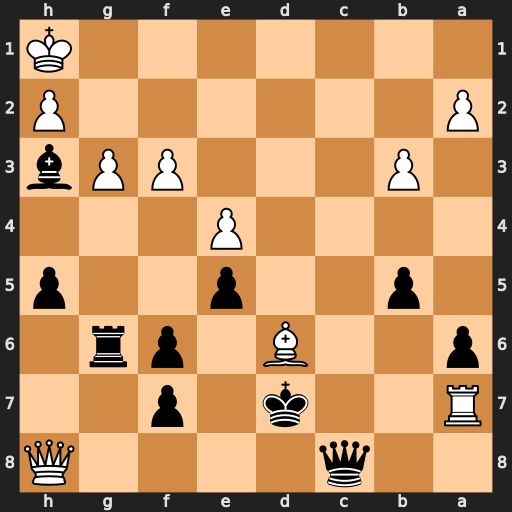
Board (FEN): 2q4Q/R2k1p2/p2B1pr1/1p2p2p/4P3/1P3PPb/P6P/7K
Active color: b
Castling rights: -
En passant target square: -
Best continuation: Kxd6 Qxc8 Bxc8